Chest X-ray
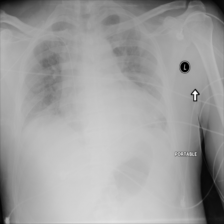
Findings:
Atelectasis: negative
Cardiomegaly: negative
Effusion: negative
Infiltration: negative
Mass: negative
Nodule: negative
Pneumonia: negative
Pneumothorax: negative
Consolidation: negative
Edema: negative
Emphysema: negative
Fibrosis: negative
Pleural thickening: negative
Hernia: negative